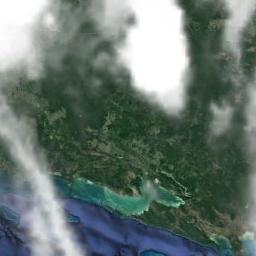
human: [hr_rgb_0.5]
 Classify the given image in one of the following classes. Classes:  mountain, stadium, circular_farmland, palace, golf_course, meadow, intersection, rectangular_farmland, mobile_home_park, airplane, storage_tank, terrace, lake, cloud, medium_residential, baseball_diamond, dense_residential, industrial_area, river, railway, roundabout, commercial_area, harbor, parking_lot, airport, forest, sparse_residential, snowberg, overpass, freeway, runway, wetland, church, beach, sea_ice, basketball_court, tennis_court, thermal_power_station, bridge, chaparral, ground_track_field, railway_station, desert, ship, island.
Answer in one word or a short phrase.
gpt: cloud